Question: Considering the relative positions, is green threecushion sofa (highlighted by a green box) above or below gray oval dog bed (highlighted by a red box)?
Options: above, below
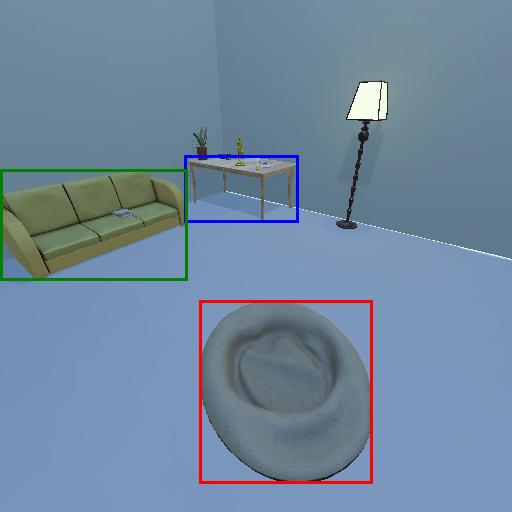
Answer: above